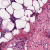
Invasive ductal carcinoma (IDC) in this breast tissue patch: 0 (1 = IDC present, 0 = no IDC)